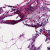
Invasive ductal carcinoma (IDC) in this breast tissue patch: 0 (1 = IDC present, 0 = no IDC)